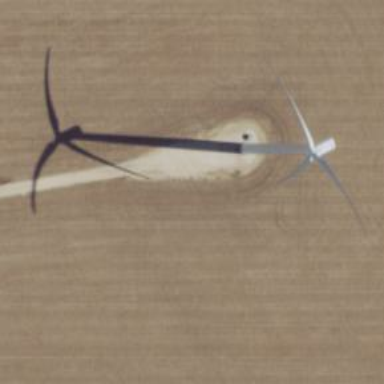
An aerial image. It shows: Wind generator in the form of horizontal axis wind turbine.